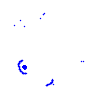
Particle: pion